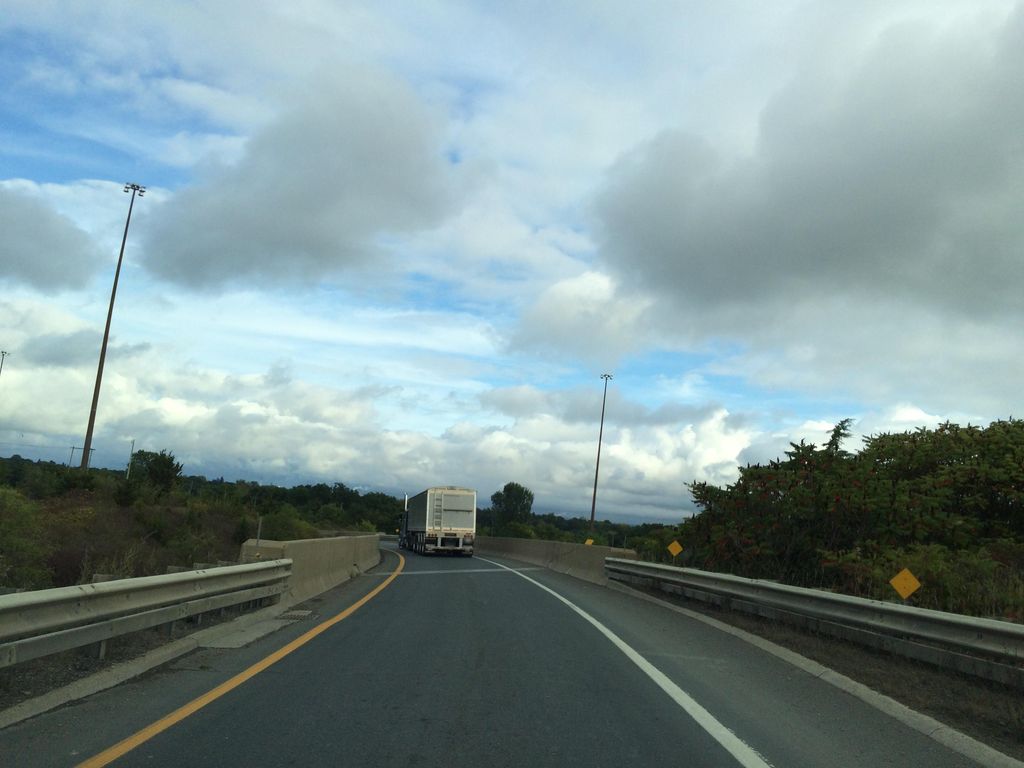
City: hamilton